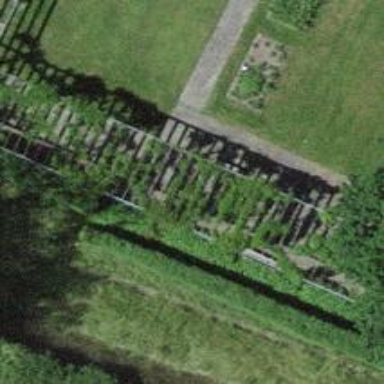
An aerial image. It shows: Bench for seating.